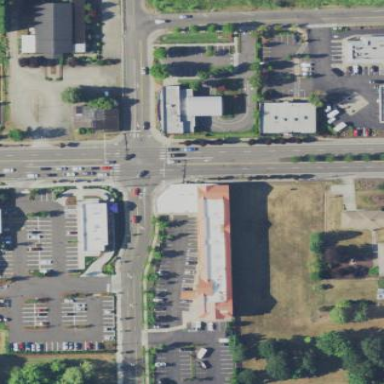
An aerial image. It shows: Retail area.